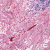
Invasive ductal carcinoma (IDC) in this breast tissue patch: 0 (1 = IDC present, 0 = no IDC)